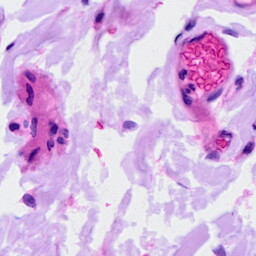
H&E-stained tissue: Ovarian